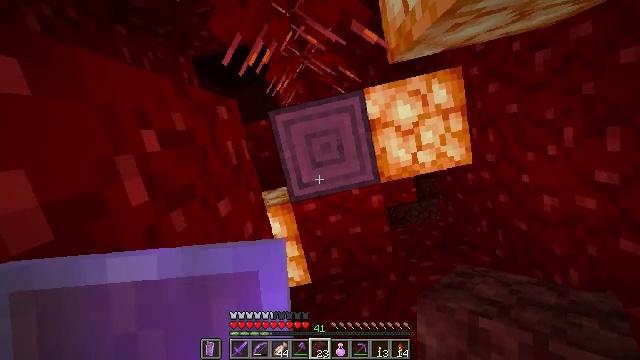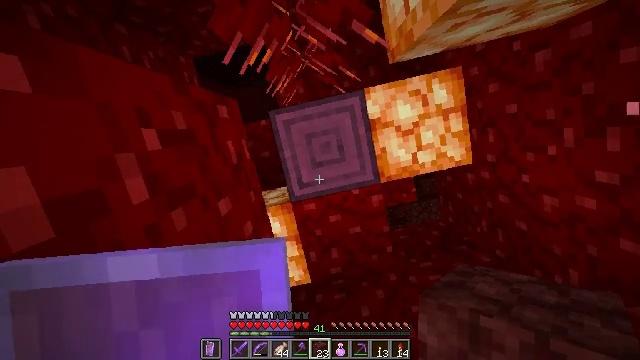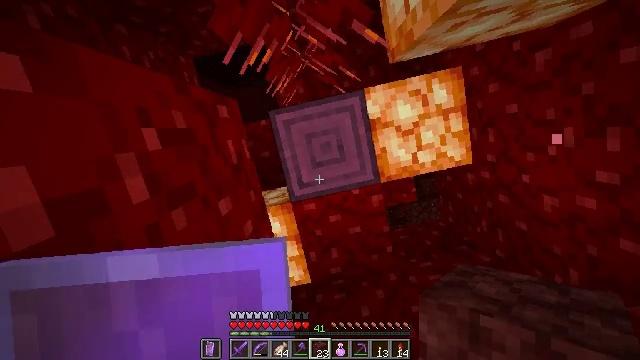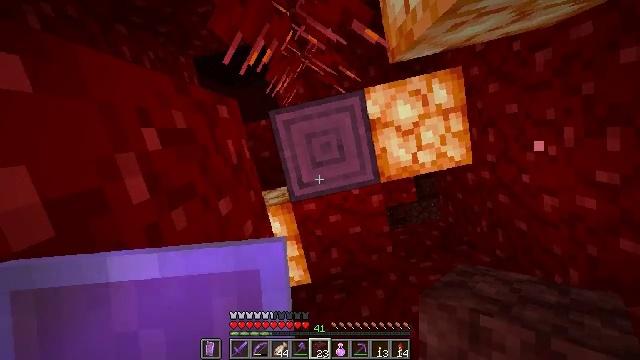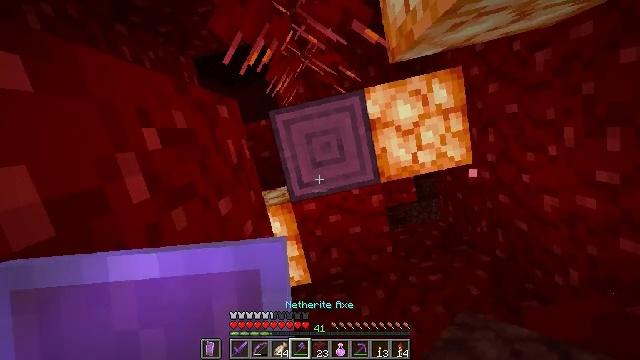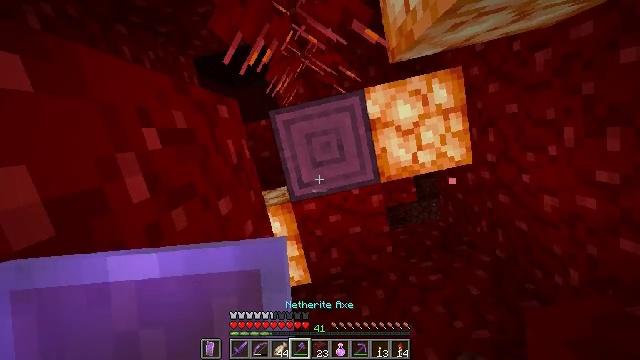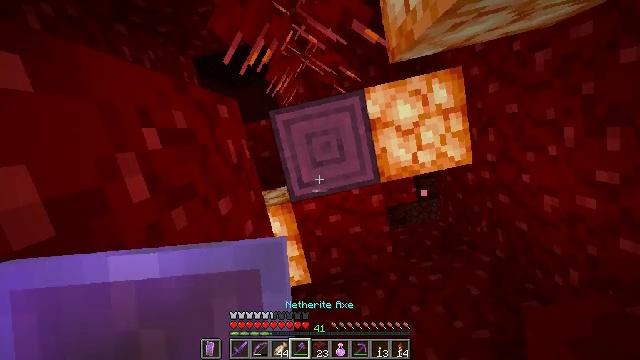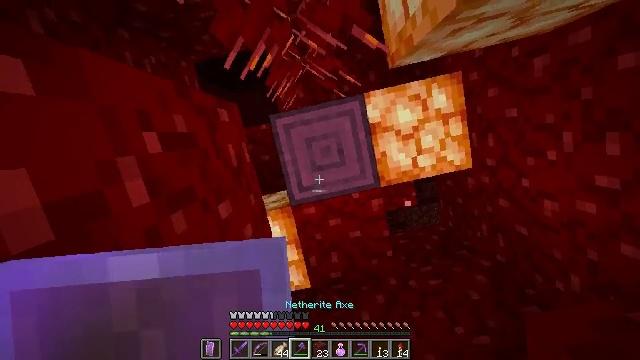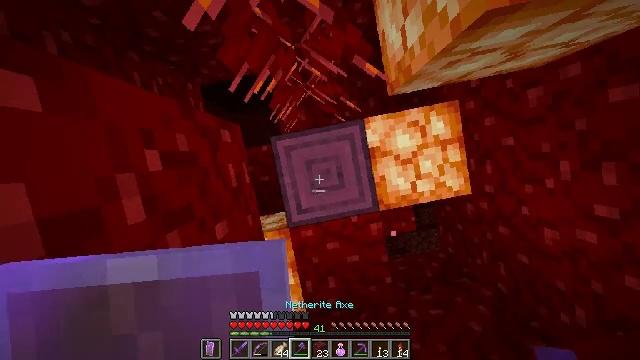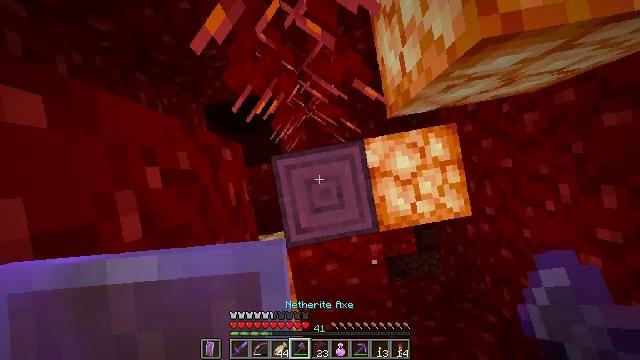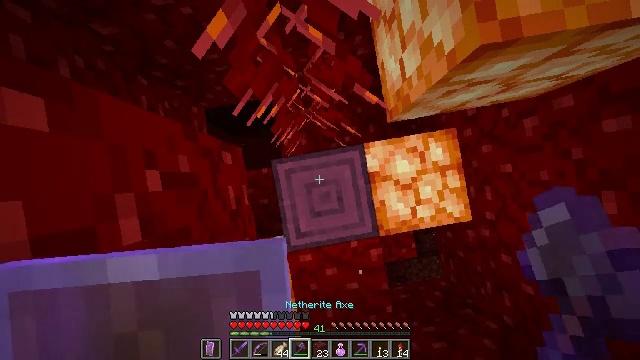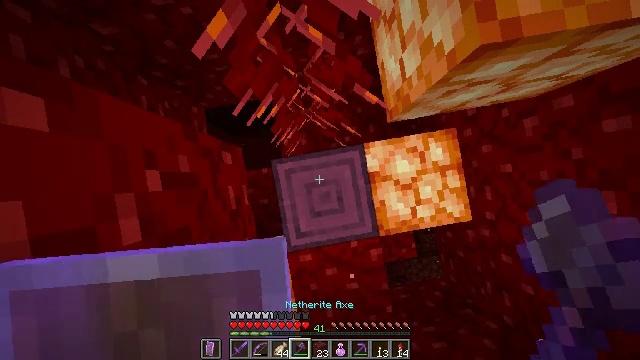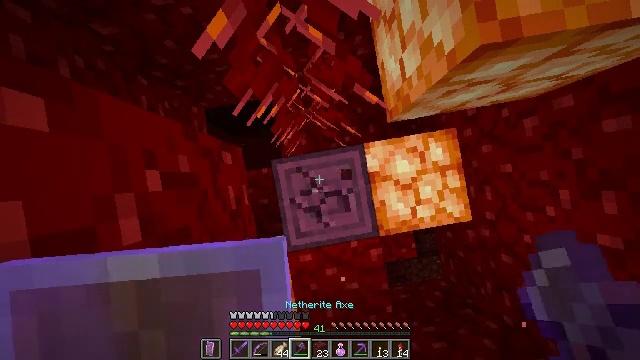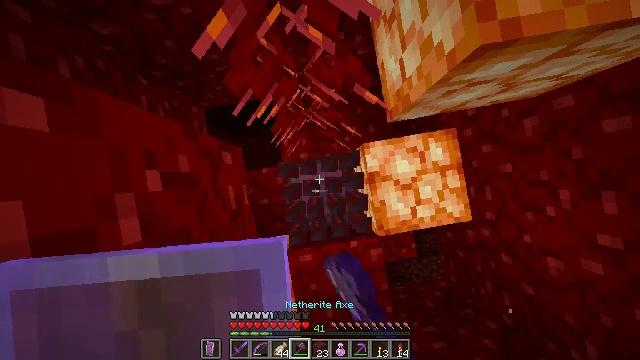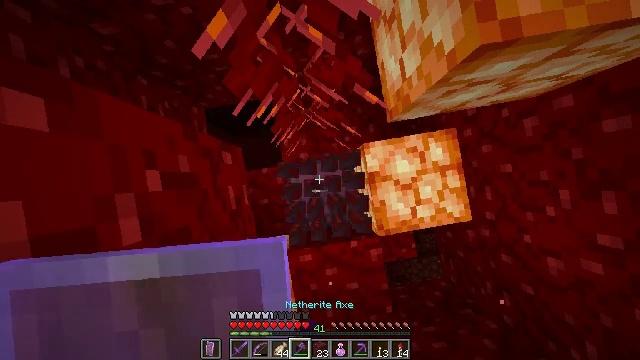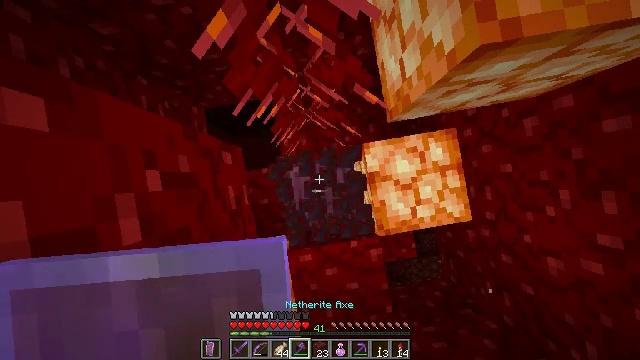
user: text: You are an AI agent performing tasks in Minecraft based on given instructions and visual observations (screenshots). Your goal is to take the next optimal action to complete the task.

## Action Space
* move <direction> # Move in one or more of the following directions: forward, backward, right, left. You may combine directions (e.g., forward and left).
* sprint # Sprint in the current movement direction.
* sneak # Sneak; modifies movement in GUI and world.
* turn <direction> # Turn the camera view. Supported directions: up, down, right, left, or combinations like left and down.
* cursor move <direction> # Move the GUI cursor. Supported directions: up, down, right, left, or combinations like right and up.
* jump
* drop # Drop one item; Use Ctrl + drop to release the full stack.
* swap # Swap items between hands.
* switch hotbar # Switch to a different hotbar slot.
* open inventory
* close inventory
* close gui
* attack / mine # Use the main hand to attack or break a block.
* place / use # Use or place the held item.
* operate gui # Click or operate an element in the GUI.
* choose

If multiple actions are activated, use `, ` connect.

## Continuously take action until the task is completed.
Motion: motion action
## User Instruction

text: Chop crimson stem from the tree.
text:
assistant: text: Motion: sneak
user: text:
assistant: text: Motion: sneak
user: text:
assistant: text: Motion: sneak
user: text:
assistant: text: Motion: sneak
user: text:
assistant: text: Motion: sneak
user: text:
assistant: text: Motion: sneak
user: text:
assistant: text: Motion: sneak
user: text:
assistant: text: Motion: sneak, turn right and up
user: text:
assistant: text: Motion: sneak, turn up
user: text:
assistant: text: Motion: sneak, turn up
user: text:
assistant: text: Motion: sneak
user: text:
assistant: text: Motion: sneak, attack / mine
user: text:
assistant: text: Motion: sneak, attack / mine
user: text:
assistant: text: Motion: sneak, attack / mine
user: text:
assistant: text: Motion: sneak, attack / mine
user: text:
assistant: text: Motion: sneak, attack / mine
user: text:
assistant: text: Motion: sneak, attack / mine
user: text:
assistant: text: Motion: sneak, attack / mine
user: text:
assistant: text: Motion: sneak, attack / mine
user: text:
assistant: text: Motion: sneak, attack / mine
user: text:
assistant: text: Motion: sneak, attack / mine
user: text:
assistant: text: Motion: sneak
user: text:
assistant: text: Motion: sneak
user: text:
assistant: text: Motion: sneak
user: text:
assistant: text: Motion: sneak
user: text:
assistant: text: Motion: sneak, attack / mine
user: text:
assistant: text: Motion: sneak, attack / mine
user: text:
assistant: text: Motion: sneak, attack / mine
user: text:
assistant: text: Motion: sneak, attack / mine
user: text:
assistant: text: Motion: sneak, attack / mine